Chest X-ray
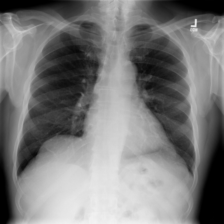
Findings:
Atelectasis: negative
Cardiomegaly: negative
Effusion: negative
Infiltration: negative
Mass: negative
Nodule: negative
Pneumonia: negative
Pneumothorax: negative
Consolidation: negative
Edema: negative
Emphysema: positive
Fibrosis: negative
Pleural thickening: negative
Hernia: negative